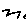
Label: zigzag